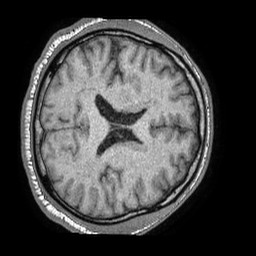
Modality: T1w
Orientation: axial
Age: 48
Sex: male
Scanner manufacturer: philips
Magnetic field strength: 1.5 T
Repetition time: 0.007531 s
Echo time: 0.003425 s